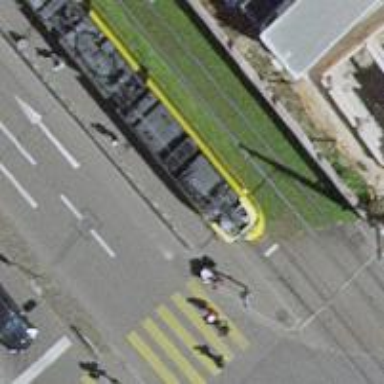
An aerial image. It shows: Tram stop for public transport.